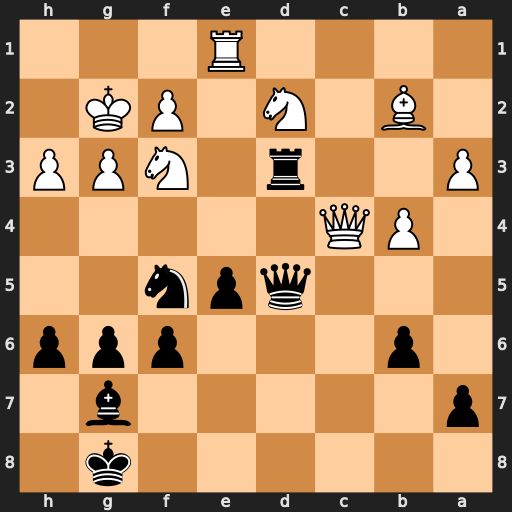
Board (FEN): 6k1/p5b1/1p3ppp/3qpn2/1PQ5/P2r1NPP/1B1N1PK1/4R3
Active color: b
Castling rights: -
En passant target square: -
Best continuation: Rxd2 Qxd5+ Rxd5